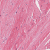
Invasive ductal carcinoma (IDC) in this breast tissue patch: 0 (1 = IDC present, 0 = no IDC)